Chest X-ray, AP view. Patient: 35 years old, sex M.
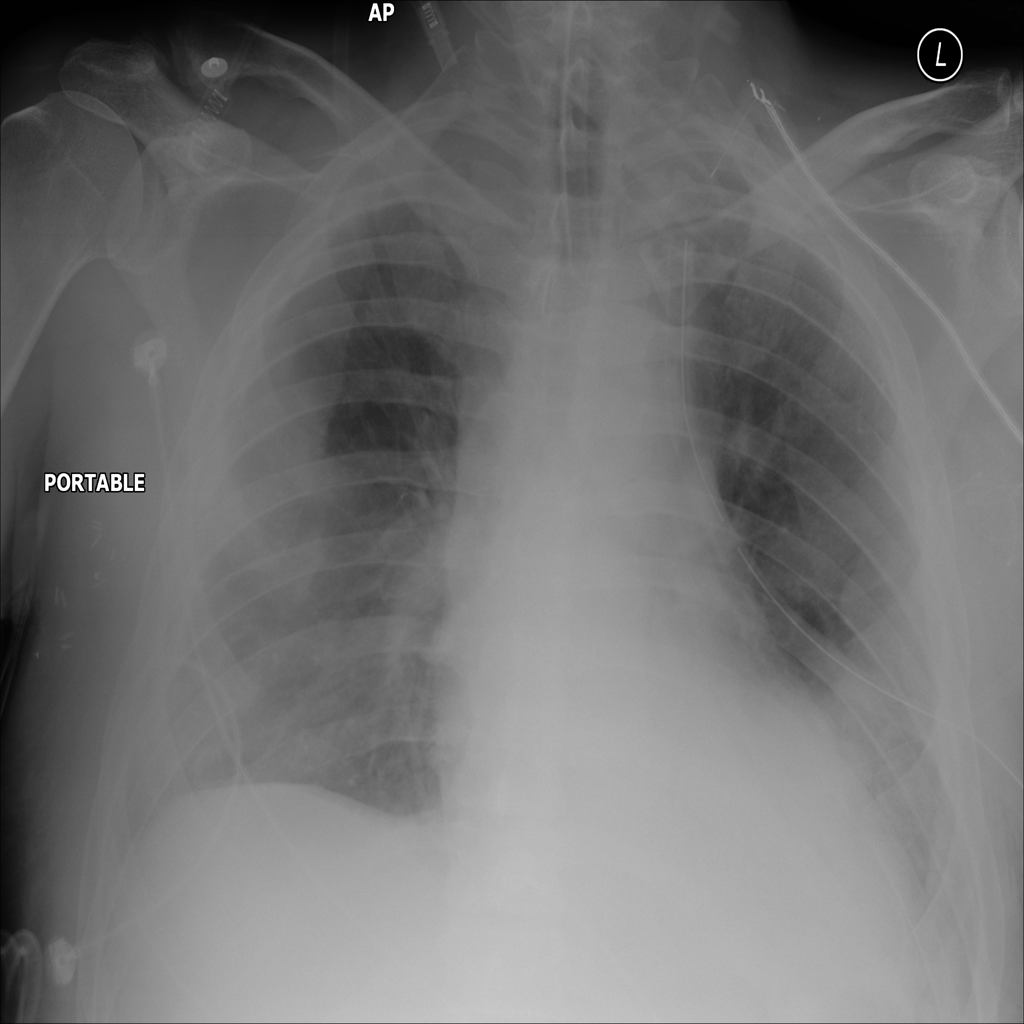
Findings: Consolidation, Effusion, Mass